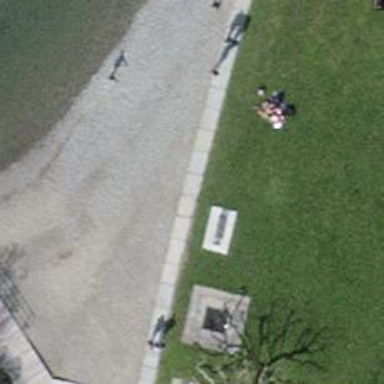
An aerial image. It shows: Bench.